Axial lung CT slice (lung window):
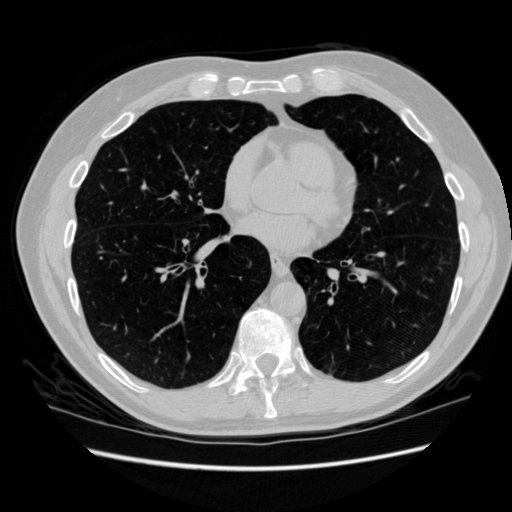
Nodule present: no